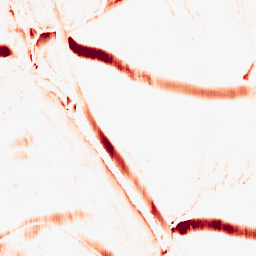
Category: morphological
Decomposition family: morphological_rect
Decomposition parameters: operation: opening
width: 5
height: 20
Upsampling method: sinc_blackman
Upsampling parameters: scale: 2
kernel_size: 8
Upsampling scale: 2